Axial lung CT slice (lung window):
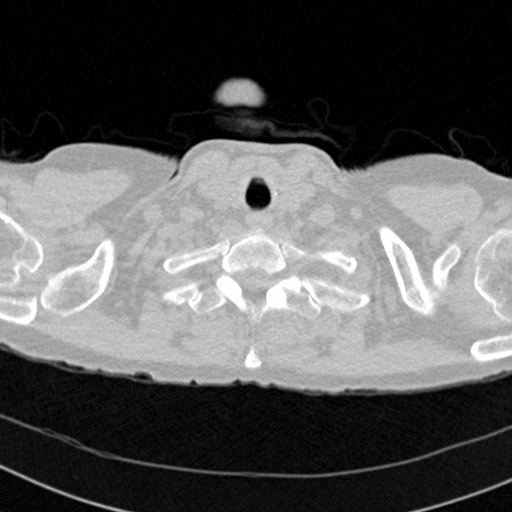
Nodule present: no